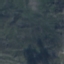
Label: HerbaceousVegetation